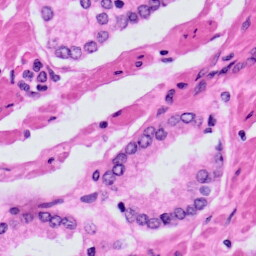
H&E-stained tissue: Prostate